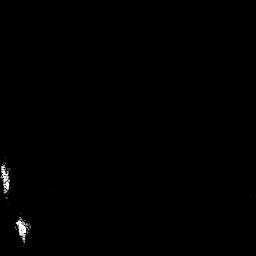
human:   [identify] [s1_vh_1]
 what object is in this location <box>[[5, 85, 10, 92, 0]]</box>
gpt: <ref>1 small ship at the bottom left</ref>

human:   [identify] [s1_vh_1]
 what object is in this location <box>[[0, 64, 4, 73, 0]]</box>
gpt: <ref>1 small ship at the left</ref>